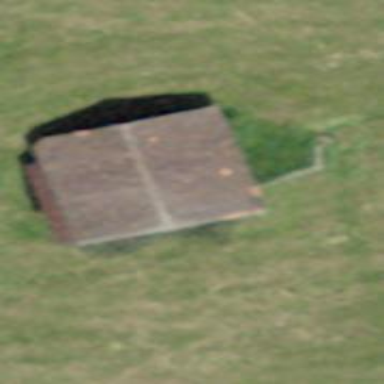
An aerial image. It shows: Rural barn.